Current action and preconditions to check: trajectory_clear

Your task: For each precondition in the list above, predict whether it will hold at this action.

Consider the current scene as observed from the mobile robot's camera, and analyze the predicted future states of all dynamic agents (e.g., people, animals, vehicles, or any moving entities) within the NEXT SECOND.

IMPORTANT: Only answer "very likely" if you are absolutely certain—based on strong, clear evidence—that a dynamic agent will violate the precondition in the predicted future state. Do NOT answer "very likely" for unlikely, ambiguous, or low-probability risks.

Ask yourself for each precondition: Is there a high probability, with clear and convincing evidence, that the predicted future states of any dynamic agent will interfere with the predicted future state of the currently executing action within the NEXT SECOND, causing that precondition to fail?

Assess the risk level based on these predictions. Use "likely" or "very likely" if motions create a clear risk of interference.

Use "neutral" or "improbable" if agents are nearby but their predicted paths are clearly diverging or non-conflicting.

Failure Risk Categories: "very improbable", "improbable", "neutral", "likely", "very likely"

Answer Format: Output ONLY the probability_of_failure value from these categories: "very improbable", "improbable", "neutral", "likely", "very likely"

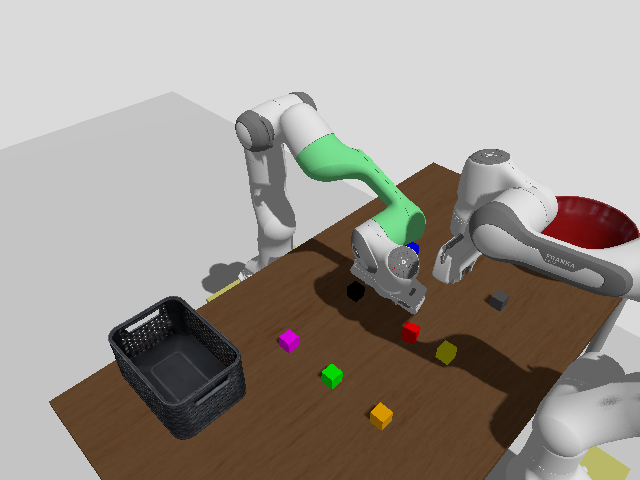

Answer: improbable